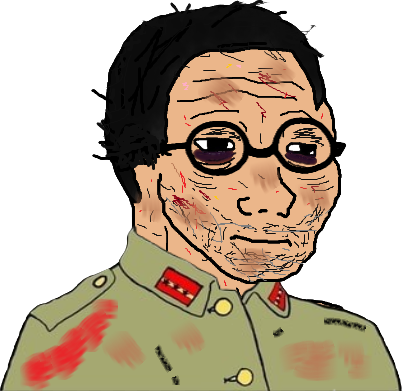
Label: 5_Doomer